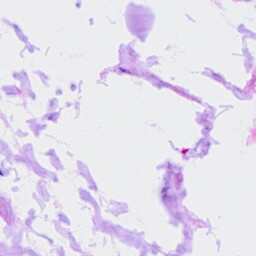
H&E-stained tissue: Ovarian